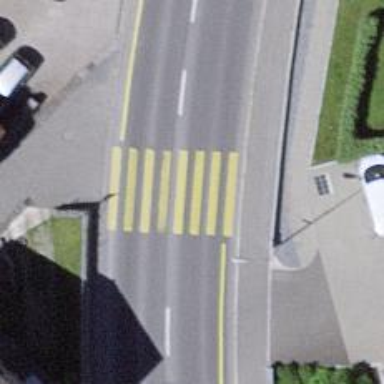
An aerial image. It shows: Zebra crossing on the road.